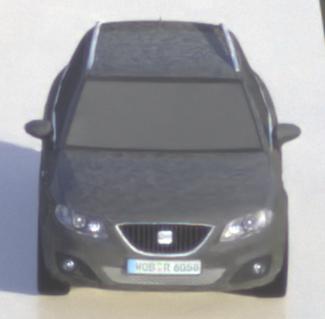
Make: SEAT
Model: Exeo ST 1.6
Detailed model: Exeo (3R) ST
Model produced from: 2010/05
Model produced until: 2010/08
Doors: 5
Color: gray
Road condition: wet road
Daytime: morning or afternoon
Contrast: medium contrast